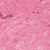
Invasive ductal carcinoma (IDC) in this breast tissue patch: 0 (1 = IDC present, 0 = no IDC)